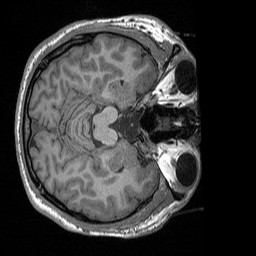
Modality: T1w
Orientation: axial
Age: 22
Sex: male
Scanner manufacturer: siemens
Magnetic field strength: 3 T
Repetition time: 1.9 s
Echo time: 0.00252 s